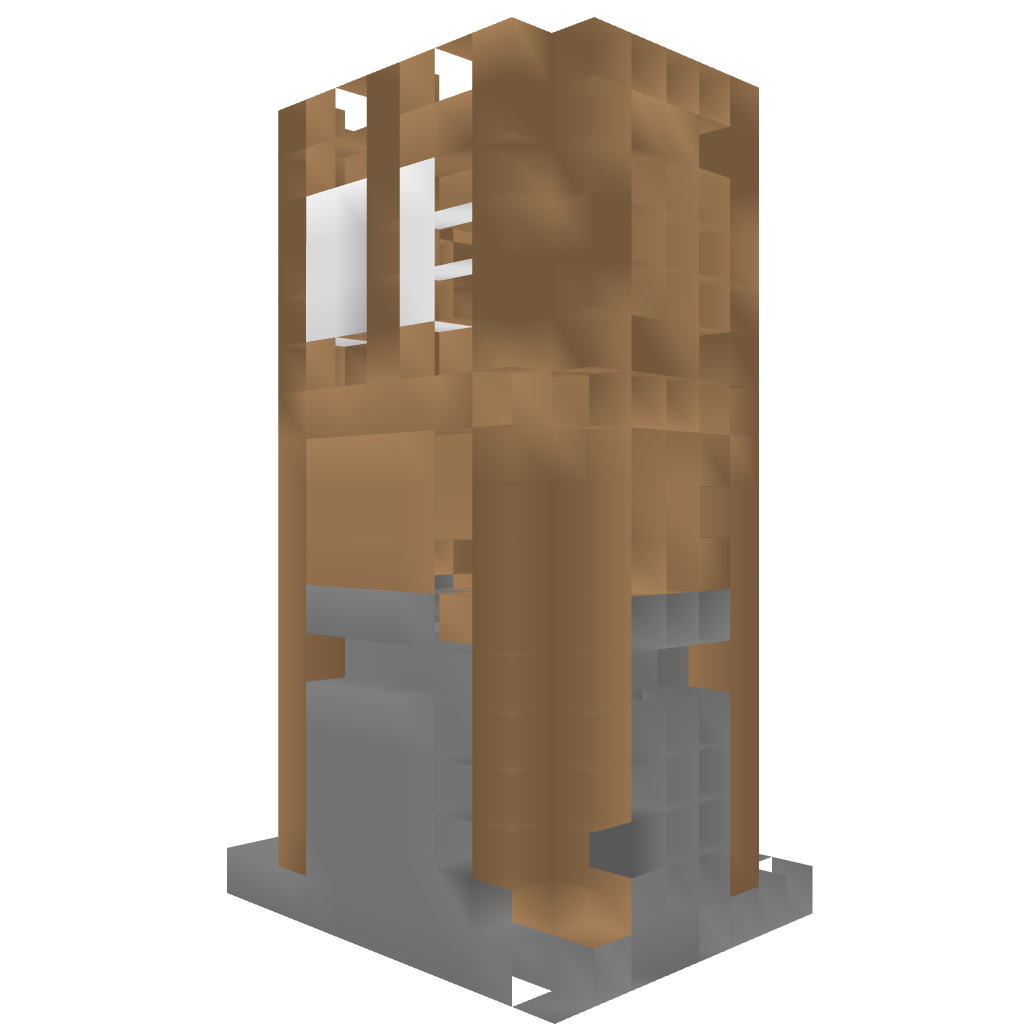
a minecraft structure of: Crafter House bad low quality